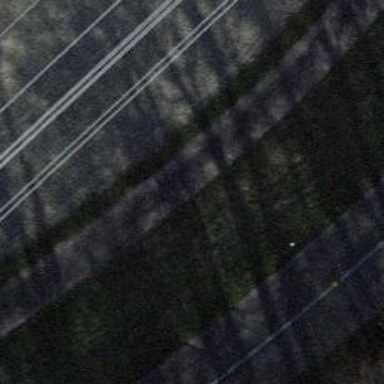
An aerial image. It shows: Path with ground surface. The track is of grade1 quality.